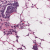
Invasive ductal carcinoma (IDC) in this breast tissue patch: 1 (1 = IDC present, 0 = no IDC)